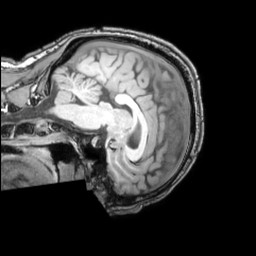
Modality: T1w
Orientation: sagittal
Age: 43
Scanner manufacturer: philips
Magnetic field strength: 3 T
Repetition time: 0.007 s
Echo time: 0.003501 s